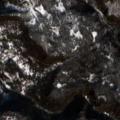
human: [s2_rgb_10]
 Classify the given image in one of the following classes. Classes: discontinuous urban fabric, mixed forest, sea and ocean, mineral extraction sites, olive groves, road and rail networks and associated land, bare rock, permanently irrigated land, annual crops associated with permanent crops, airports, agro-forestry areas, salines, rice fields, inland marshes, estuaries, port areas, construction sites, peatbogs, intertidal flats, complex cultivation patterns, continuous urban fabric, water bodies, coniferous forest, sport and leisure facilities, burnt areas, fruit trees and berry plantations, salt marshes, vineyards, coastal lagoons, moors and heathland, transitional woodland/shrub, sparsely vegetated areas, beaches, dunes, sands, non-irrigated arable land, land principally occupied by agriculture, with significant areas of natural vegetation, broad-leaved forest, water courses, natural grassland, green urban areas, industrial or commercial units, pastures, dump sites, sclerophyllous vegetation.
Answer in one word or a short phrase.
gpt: broad-leaved forest, natural grassland, transitional woodland/shrub, sparsely vegetated areas